Question: How could I compare two pointers to see if they are of the same type?
Say I have...
'''
int * a;
char * b;
'''
I want to know whether or not these two pointers differ in type.
Details:
I'm working on a lookup table (implemented as a 2D void pointer array) to store pointers to structs of various types. I want to use one insert function that compares the pointer type given to the types stored in the first row of the table. If they match I want to add the pointer to the table in that column.
Basically I want to be able to store each incoming type into its own column.

Alternative methods of accomplishing this are welcomed.
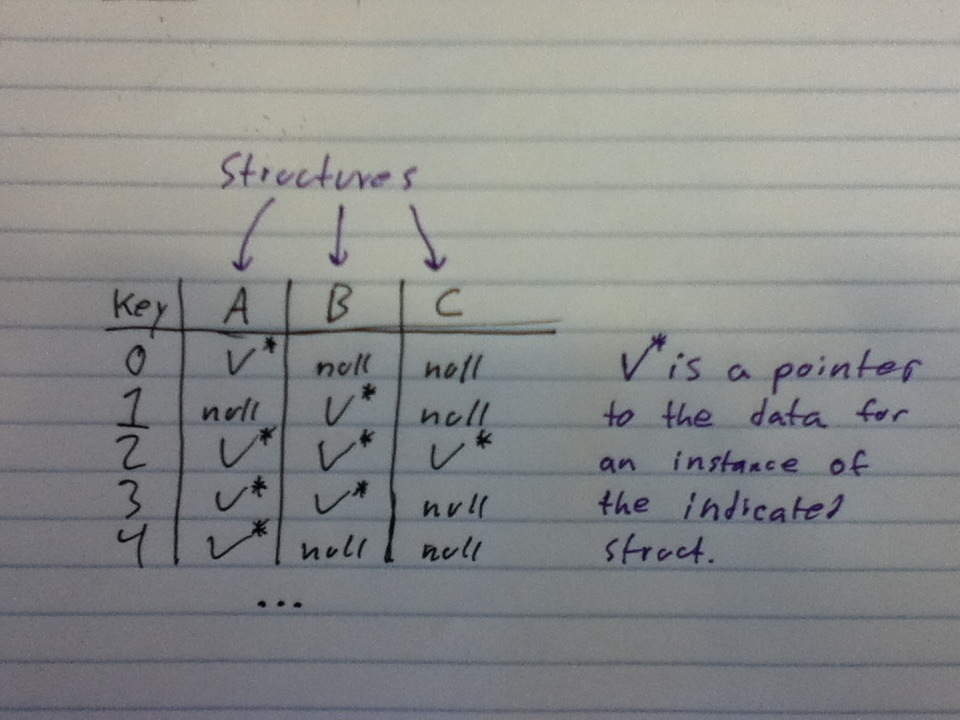
Answer: In this case, since you know the types before hand, it doesn't make much sense to check. You can just proceed knowing that they are different types.
However, assuming that perhaps the types may be dependent on some compile-time properties like template arguments, you could use <URL>:
'''
std::is_same<decltype(a), decltype(b)>::value
'''
This will be 'true' if they are the same type and 'false' otherwise.